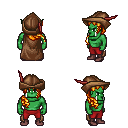
a pixel art fantasy rpg character, male body template, orc, green skin, brown cape, red pants, light blonde right-swept hairstyle, leather cap, maroon shoes, four views (front, back, left, right), 2x2 character sprite sheet, small pixel art, hard edges, no anti-aliasing